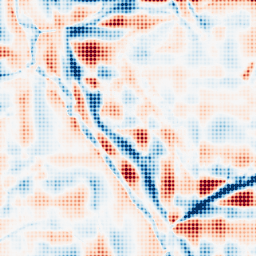
Category: wavelet
Decomposition family: wavelet_reverse_biorthogonal
Decomposition parameters: wavelet: rbio1.3
level: 5
Upsampling method: sinc_blackman
Upsampling parameters: scale: 8
kernel_size: 8
Upsampling scale: 8